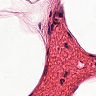
Metastatic tissue present: no